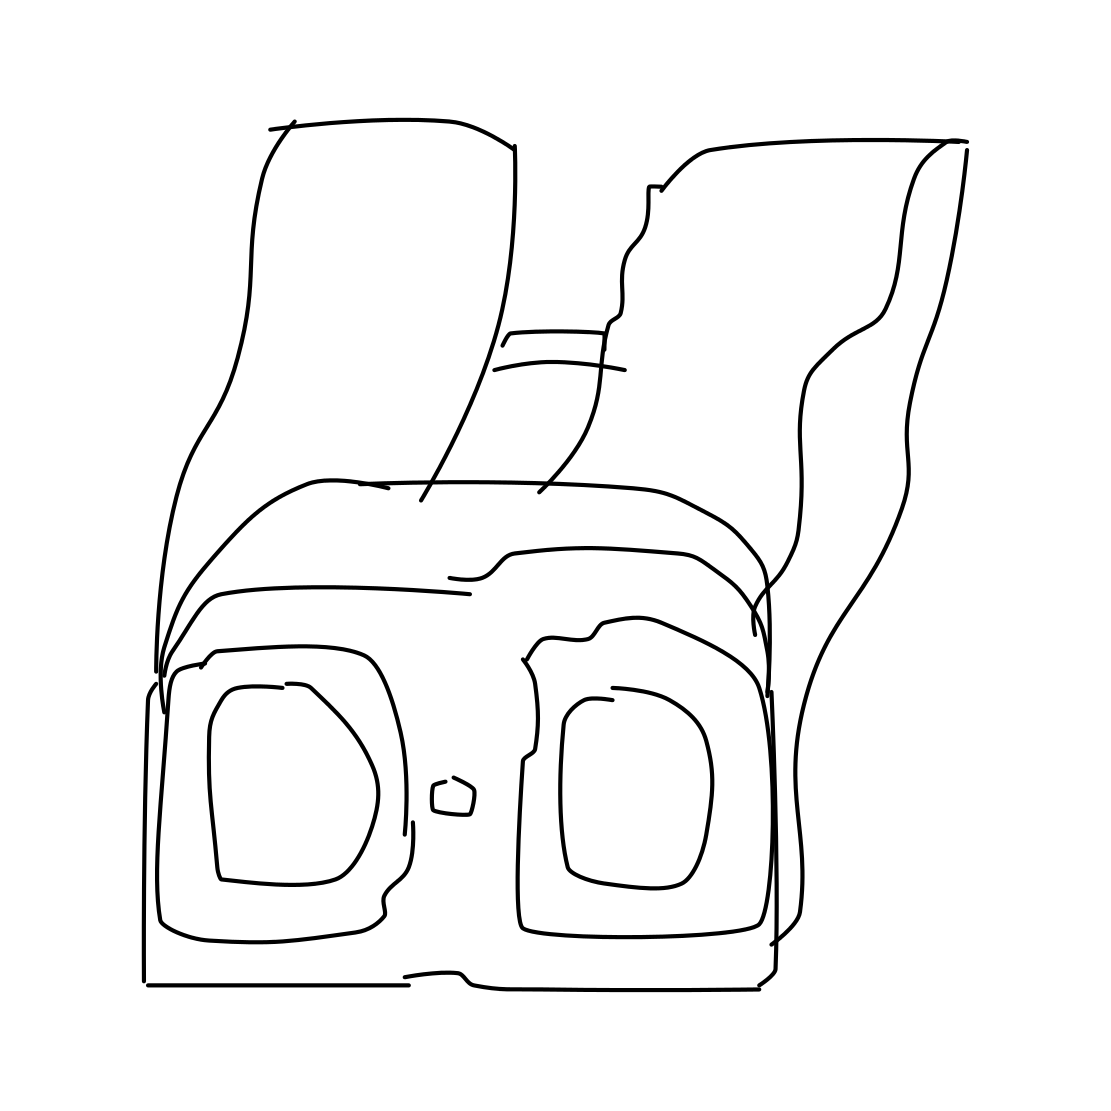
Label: binoculars